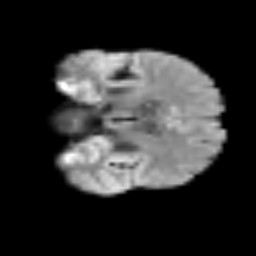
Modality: T2w
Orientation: coronal
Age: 54
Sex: male
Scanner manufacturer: siemens
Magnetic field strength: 3 T
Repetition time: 3.2 s
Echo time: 0.081 s